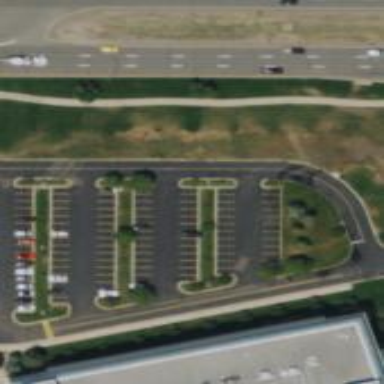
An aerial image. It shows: Parking space.